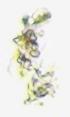
Label: Detritus